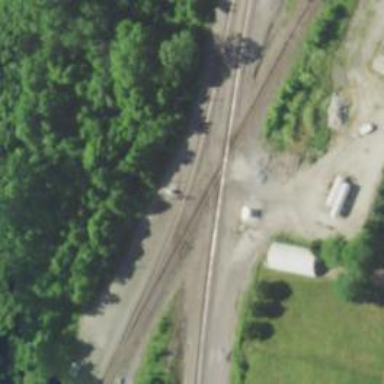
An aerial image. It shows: Junction on the railway.